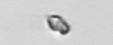
Label: Heterocapsa_rotundata